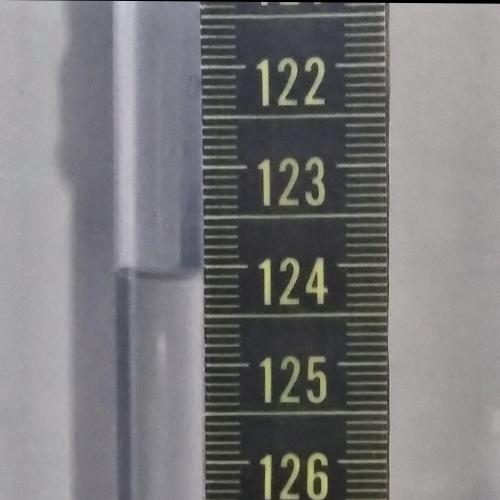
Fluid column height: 124.1 cm